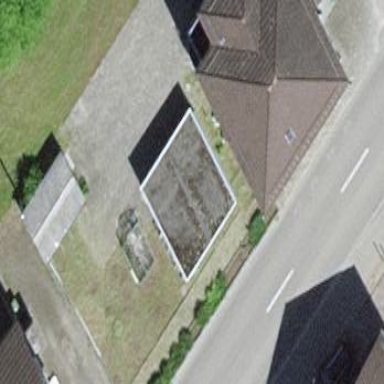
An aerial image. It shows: Group of garages.